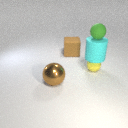
small green rubber sphere above large cyan rubber cylinder